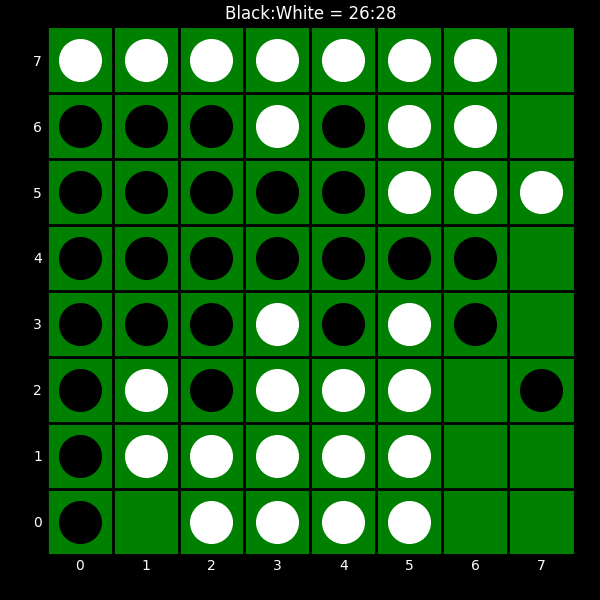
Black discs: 26
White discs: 28